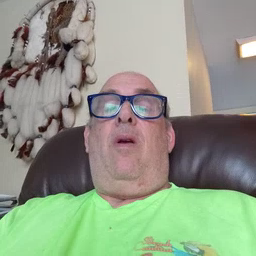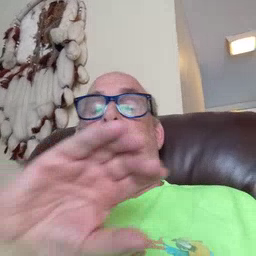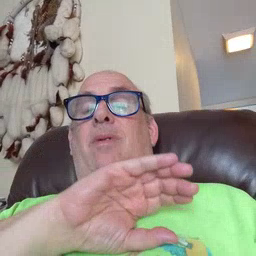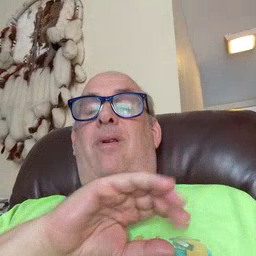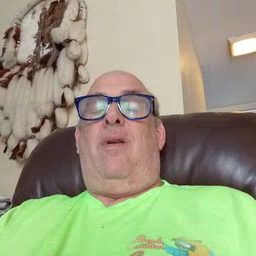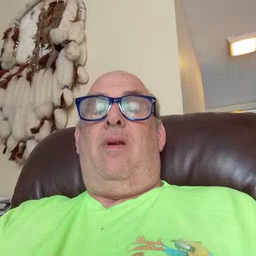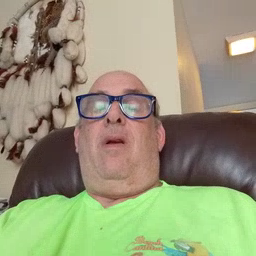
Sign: police